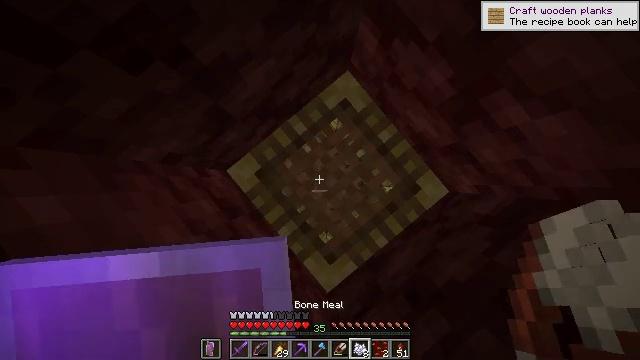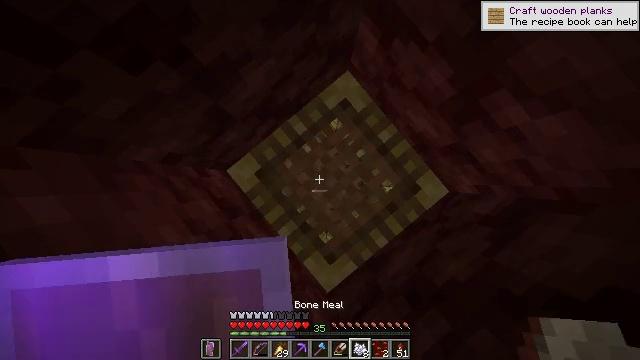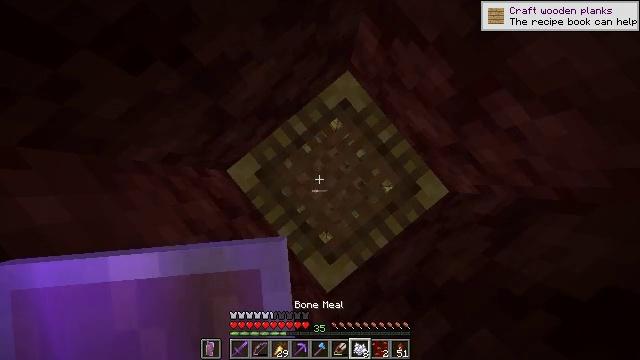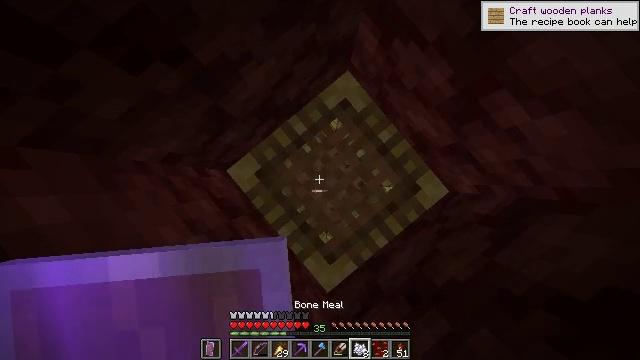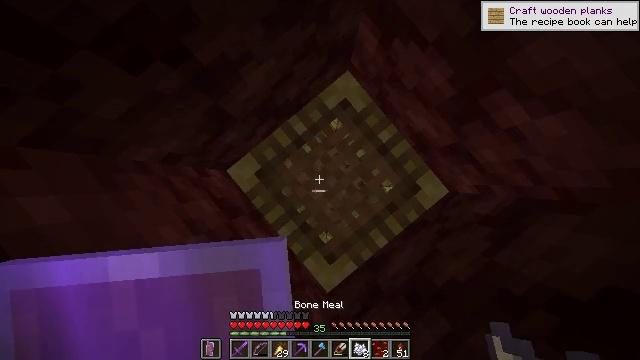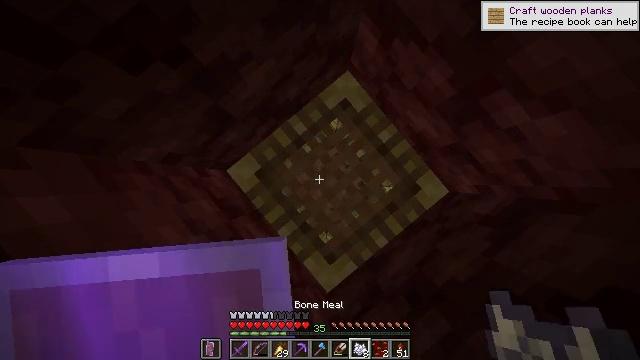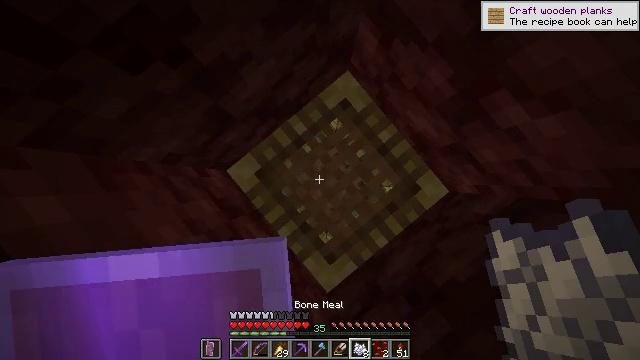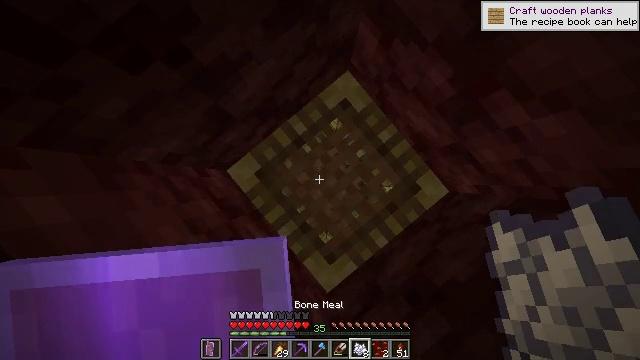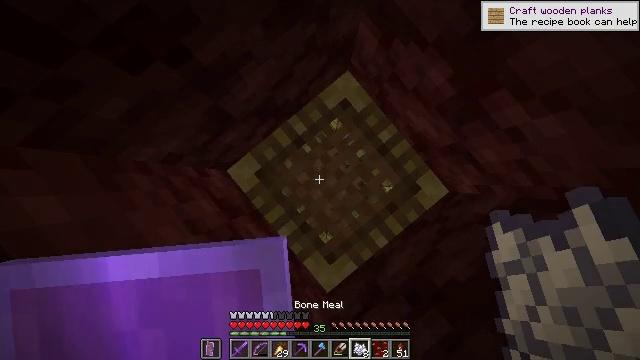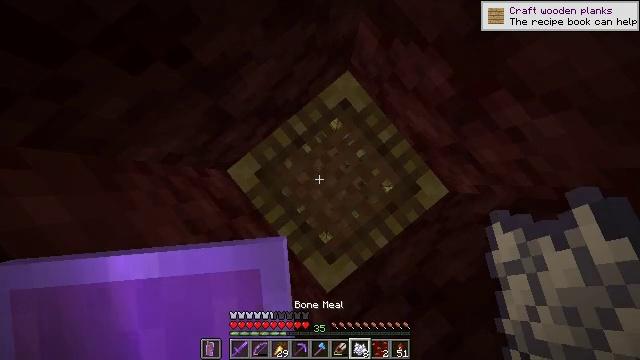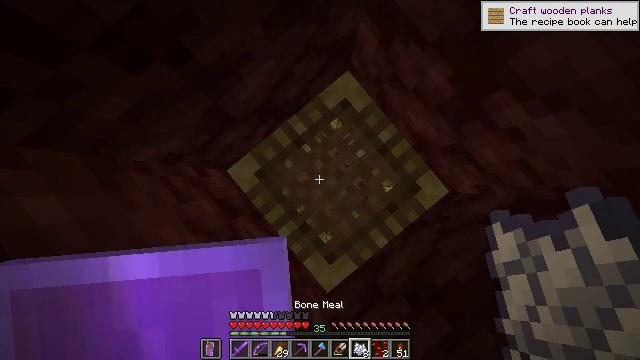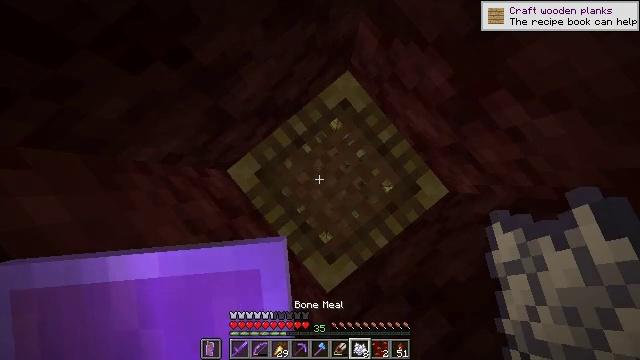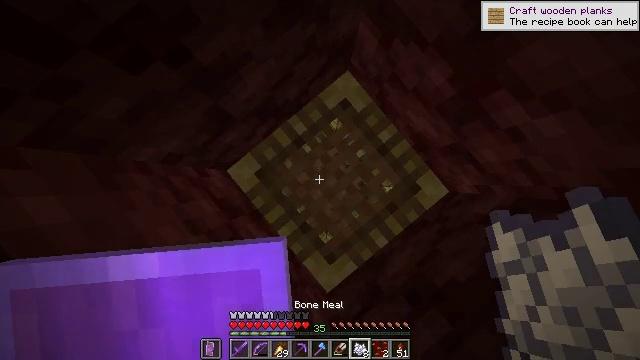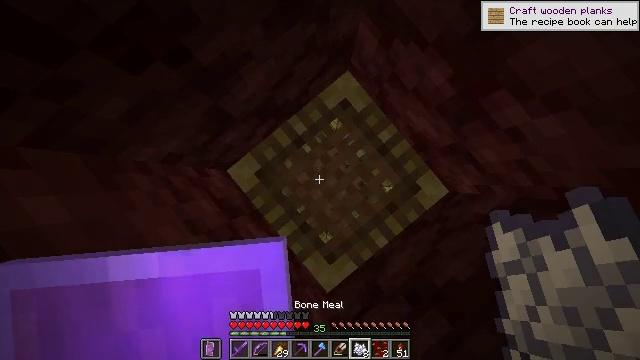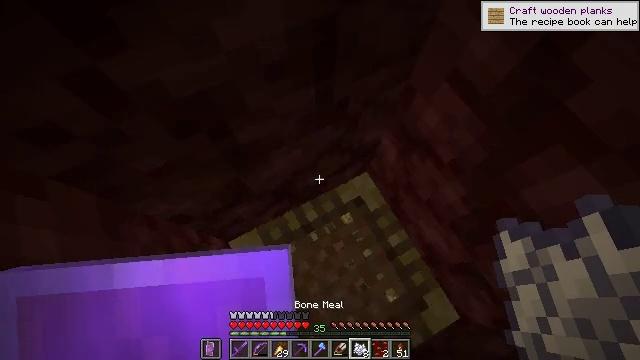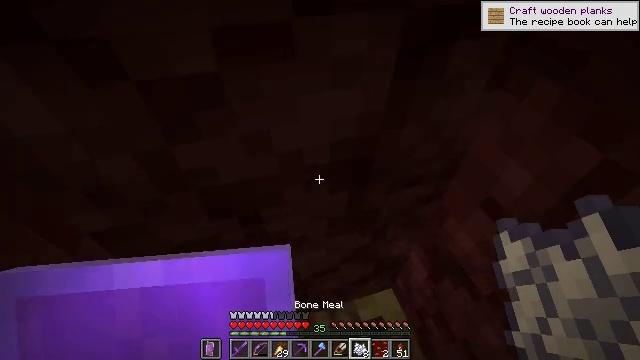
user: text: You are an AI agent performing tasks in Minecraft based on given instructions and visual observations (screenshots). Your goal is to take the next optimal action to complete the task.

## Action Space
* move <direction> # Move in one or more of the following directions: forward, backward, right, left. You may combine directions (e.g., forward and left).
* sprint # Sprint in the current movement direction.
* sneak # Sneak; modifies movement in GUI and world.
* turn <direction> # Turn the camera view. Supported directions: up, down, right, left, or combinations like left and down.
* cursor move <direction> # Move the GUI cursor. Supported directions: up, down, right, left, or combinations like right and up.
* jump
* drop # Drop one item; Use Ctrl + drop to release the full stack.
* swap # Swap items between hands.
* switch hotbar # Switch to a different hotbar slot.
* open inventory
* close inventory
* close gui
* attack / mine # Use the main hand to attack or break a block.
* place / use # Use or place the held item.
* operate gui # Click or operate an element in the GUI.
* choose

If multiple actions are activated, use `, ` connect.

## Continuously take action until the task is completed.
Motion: motion action
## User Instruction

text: Mine downward to gather weeping vines.
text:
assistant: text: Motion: no_op
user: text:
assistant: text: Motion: no_op
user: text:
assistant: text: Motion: no_op
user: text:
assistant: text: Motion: no_op
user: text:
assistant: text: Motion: no_op
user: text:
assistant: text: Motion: no_op
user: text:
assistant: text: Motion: no_op
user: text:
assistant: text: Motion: no_op
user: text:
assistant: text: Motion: no_op
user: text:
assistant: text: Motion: no_op
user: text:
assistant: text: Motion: no_op
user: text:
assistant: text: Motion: no_op
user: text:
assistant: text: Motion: no_op
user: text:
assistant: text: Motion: turn left and up
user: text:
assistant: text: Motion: turn left and up
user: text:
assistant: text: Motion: turn left and up
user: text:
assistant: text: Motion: turn left and up
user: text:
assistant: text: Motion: turn left and up
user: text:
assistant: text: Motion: turn up
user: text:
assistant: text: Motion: no_op
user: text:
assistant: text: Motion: no_op
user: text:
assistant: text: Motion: no_op
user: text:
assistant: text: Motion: no_op
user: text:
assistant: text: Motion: no_op
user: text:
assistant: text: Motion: no_op
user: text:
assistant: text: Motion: turn up
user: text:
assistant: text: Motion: turn right and up
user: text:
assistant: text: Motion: turn right and up
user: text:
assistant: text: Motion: turn up
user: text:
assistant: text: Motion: turn up